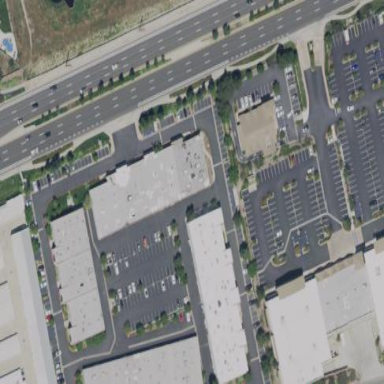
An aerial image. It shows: Retail building.